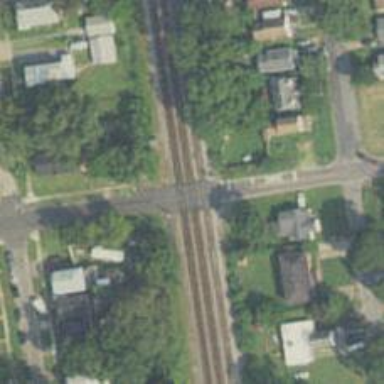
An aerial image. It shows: Railway level crossing.